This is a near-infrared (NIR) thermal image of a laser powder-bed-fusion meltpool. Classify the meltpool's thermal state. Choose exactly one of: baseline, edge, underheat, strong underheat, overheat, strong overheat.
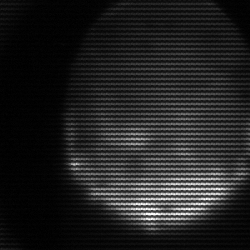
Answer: edge